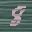
Label: 8